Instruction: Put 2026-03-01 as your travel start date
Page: home
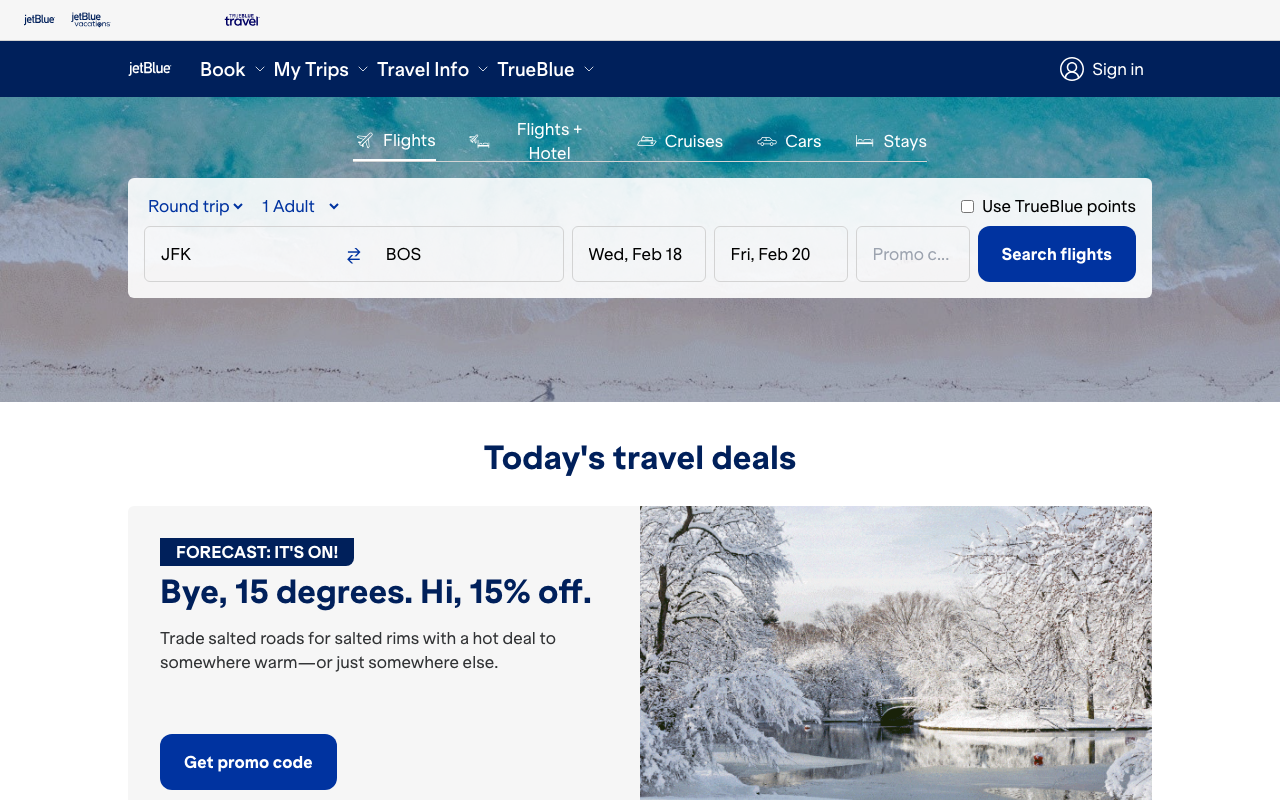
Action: type